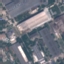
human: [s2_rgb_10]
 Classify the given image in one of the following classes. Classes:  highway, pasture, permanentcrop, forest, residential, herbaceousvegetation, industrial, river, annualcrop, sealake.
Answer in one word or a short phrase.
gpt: Industrial